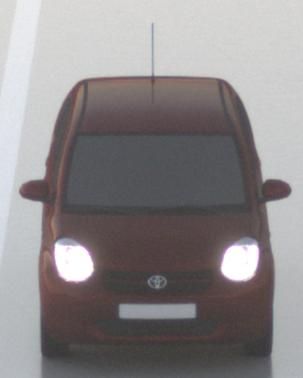
Make: Toyota
Model: Passo
Detailed model: Toyota Passo X Yururi
Model produced from: 2010
Model produced until: 2016
Doors: 5
Color: red
Road condition: wet road
Daytime: sunrise or sunset
Contrast: low contrast